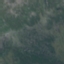
Land use / land cover: HerbaceousVegetation